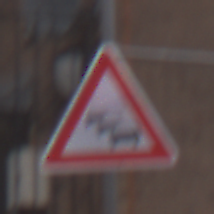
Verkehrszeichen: Stau
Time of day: MorningAfternoon
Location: Outdoor (Urban)
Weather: Overcast
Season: NotSpecified
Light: Natural